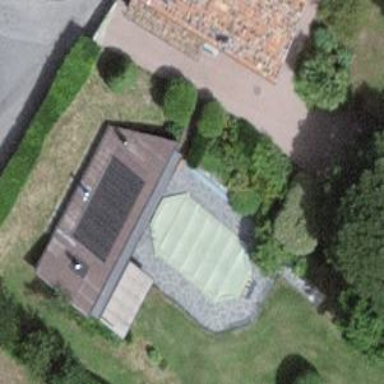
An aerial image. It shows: Swimming pool located in leisure land.